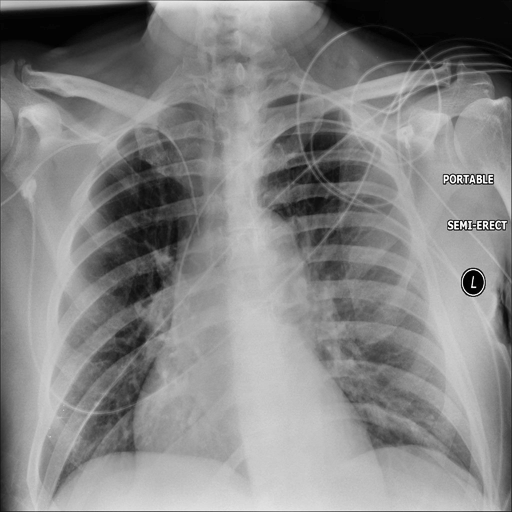
Finding: NORMAL